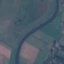
Land use / land cover: River